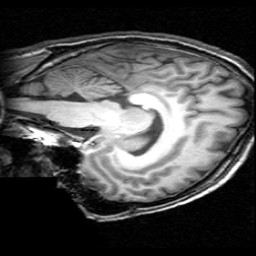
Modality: T1w
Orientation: sagittal
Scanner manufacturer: ge
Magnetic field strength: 3 T
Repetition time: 0.009036 s
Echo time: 0.00184 s